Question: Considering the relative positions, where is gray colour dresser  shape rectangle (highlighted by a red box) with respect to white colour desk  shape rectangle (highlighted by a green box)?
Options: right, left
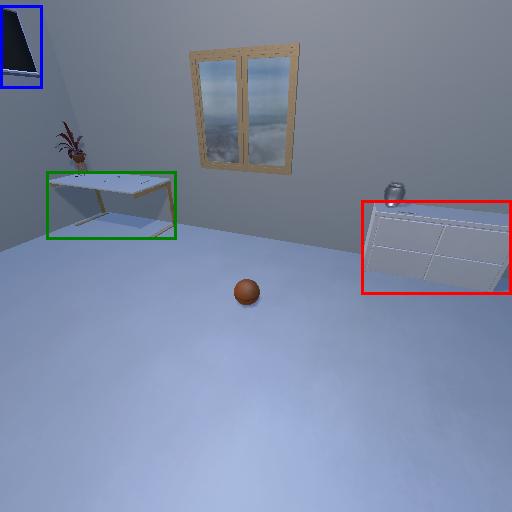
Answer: right